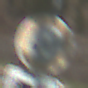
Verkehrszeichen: VerbotFahrzeugeAllerArt
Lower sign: MehrspurigeFahrzeugeFrei4
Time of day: MorningAfternoon
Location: Outdoor (Nature)
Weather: PartlyCloudy
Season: NotSpecified
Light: Natural